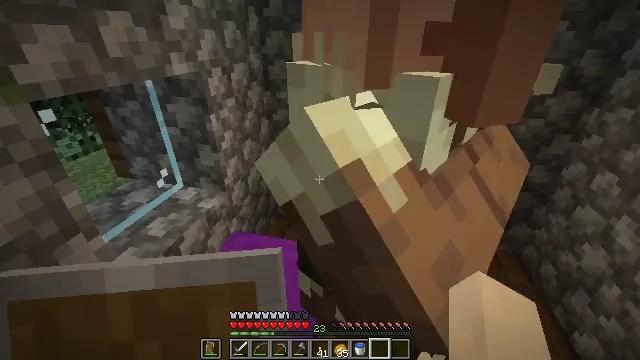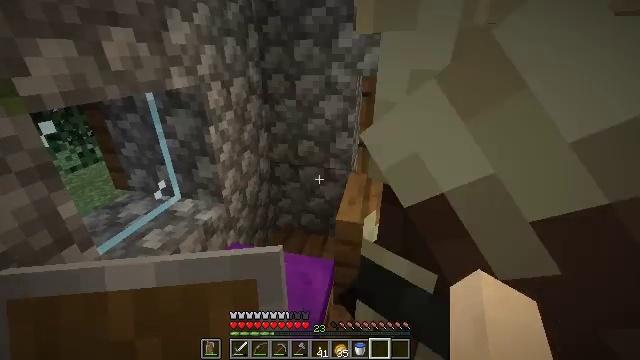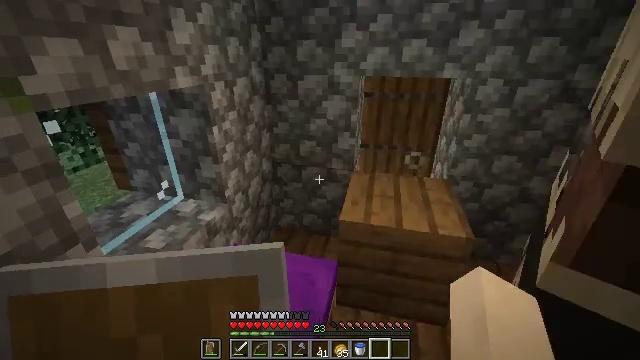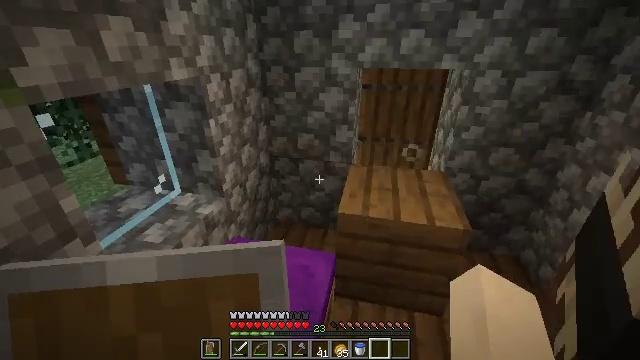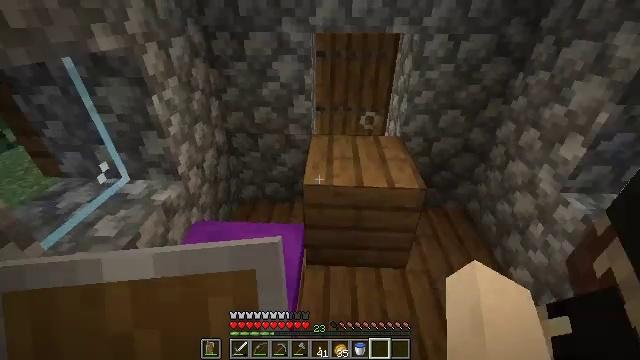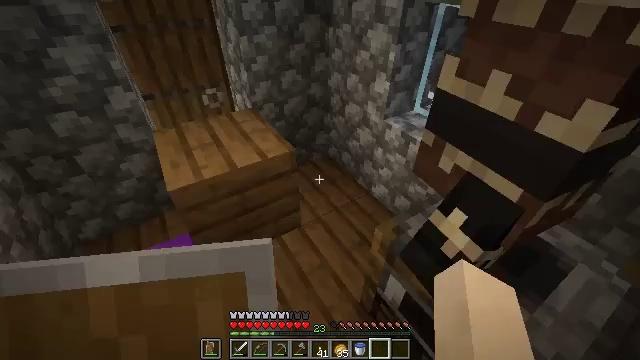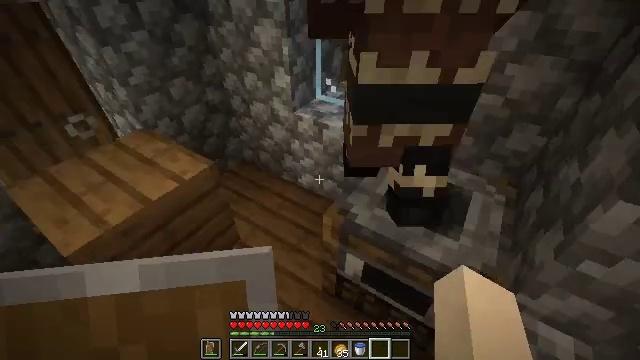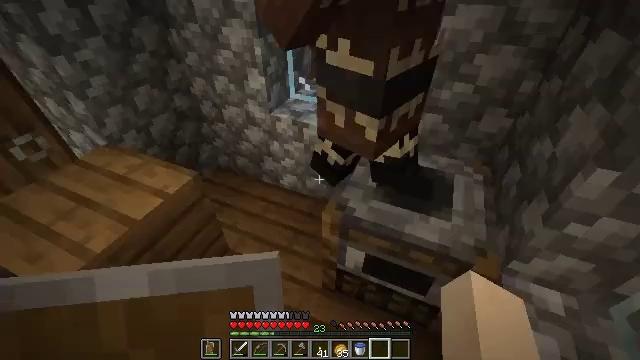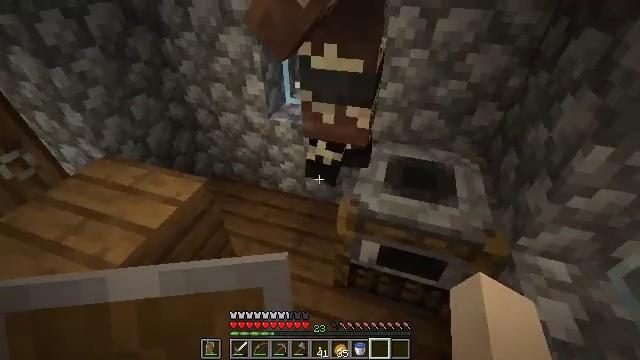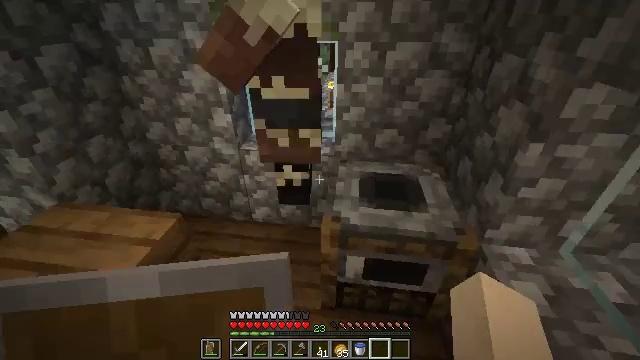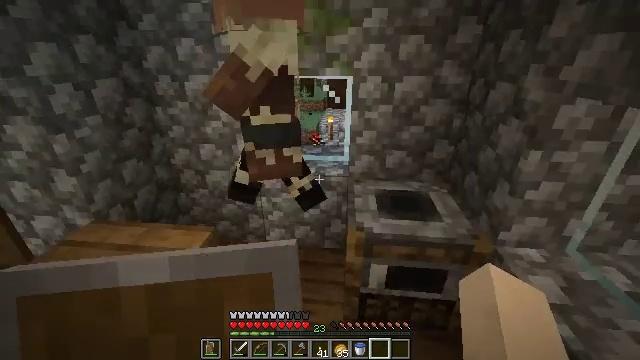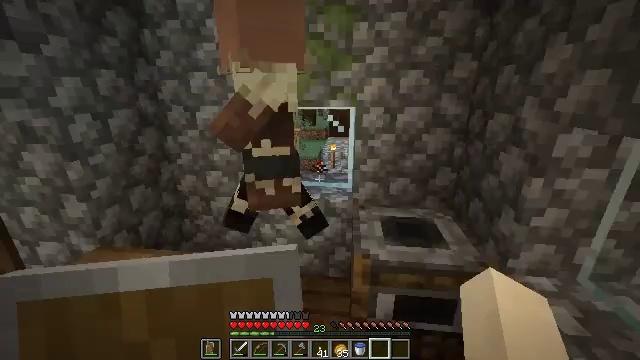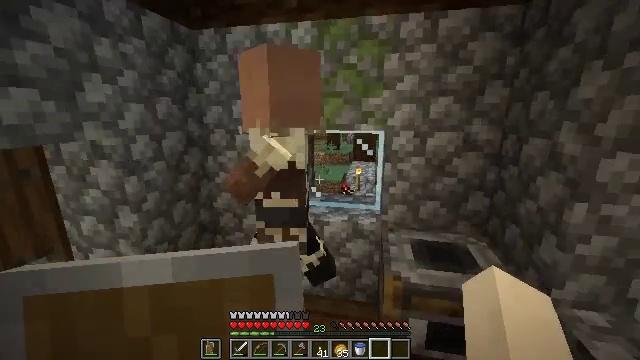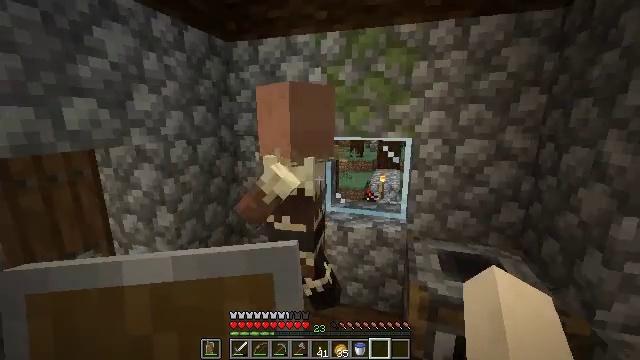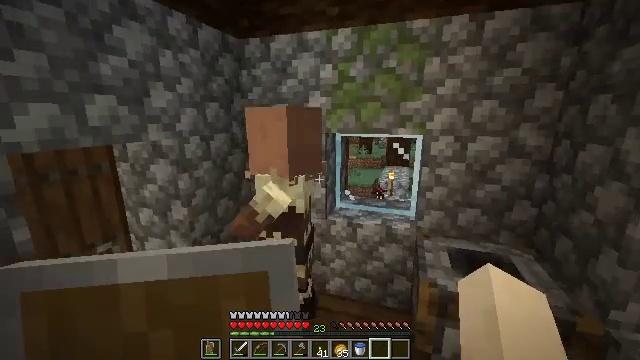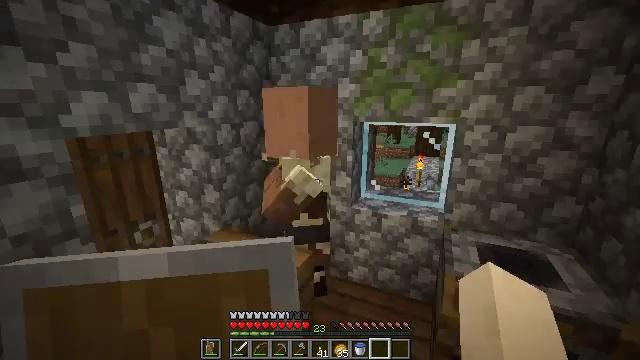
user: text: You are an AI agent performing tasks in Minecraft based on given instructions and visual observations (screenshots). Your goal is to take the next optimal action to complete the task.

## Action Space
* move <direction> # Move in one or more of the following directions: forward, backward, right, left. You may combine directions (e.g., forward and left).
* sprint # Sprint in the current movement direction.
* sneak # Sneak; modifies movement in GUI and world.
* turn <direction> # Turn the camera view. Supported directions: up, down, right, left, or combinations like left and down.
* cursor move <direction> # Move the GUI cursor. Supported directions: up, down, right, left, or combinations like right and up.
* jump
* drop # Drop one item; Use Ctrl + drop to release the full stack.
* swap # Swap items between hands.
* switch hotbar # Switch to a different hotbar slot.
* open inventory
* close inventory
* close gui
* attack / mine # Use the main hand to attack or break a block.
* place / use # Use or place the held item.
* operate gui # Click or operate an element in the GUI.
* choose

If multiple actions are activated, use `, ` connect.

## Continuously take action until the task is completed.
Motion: motion action
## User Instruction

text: Drop a baked potato.
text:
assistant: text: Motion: turn up
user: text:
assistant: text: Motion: no_op
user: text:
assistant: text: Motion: turn down
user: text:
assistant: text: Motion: turn right and down
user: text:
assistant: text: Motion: move left, turn right and down
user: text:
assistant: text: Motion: move left, turn right and down
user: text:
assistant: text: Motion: move left, turn right
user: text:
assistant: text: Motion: move back and move left, turn right and up
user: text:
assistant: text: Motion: move back and move left, turn right and up
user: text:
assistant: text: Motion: move back and move left, turn right and up
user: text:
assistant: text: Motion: turn up
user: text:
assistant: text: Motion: turn left and up
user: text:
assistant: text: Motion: turn left and up
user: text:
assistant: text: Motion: turn left
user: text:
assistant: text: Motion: turn left and down
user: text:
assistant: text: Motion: turn left
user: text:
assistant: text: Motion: no_op
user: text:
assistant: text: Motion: no_op
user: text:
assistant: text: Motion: no_op
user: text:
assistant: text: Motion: no_op
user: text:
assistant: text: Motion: turn left
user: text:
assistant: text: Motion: turn left and up
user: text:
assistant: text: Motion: turn left
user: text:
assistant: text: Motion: no_op
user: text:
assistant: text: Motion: no_op
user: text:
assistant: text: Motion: no_op
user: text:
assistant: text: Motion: turn left
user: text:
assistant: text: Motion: turn left and up
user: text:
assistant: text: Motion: turn left
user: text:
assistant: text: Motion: turn left